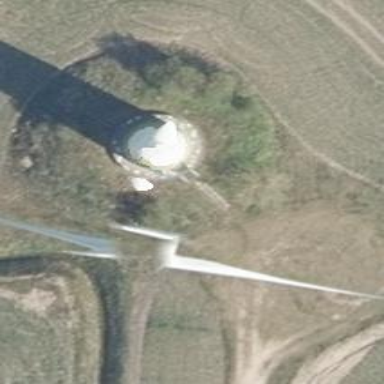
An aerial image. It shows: Wind generator powered by horizontal axis wind turbine.